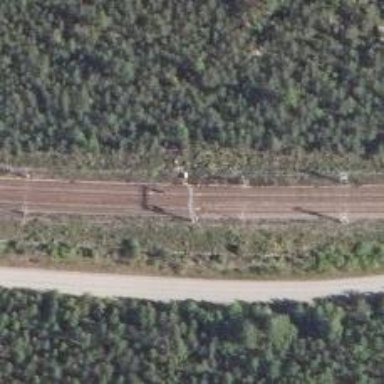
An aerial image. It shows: Railway signal.